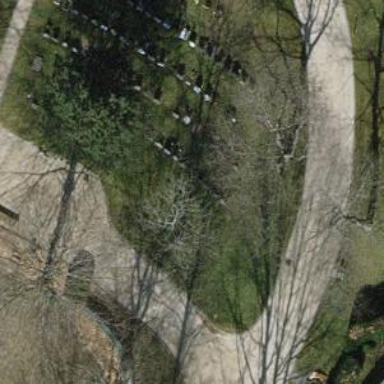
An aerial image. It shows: Cemetery with deciduous broadleaved trees.